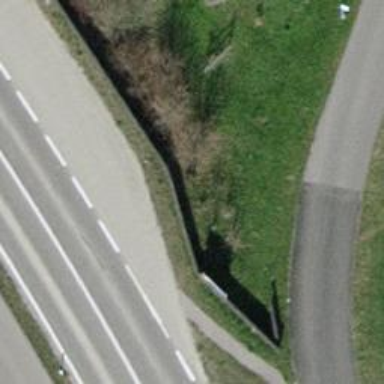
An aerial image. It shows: Wall barrier.